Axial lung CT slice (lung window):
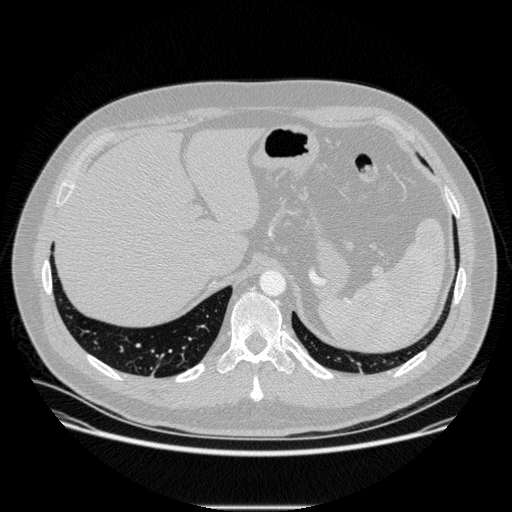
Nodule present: no